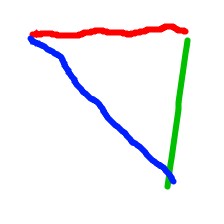
Shape: triangle